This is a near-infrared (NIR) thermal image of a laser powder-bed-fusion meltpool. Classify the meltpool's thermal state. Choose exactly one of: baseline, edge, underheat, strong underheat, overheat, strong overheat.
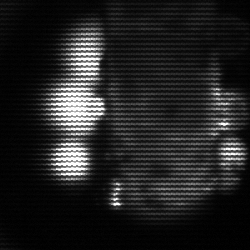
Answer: strong underheat